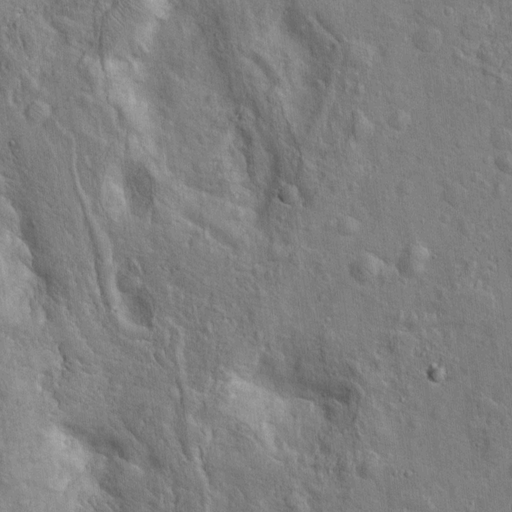
Objects detected: cone, cone, cone, cone